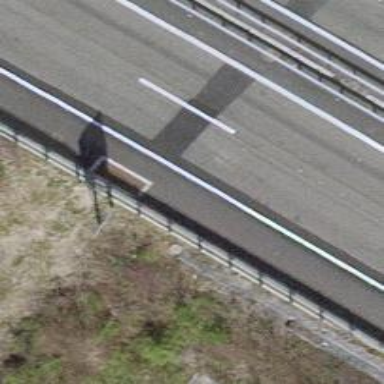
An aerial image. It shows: View of motorway.